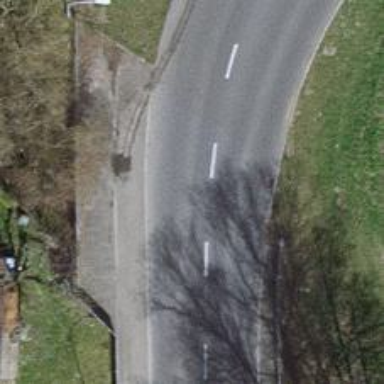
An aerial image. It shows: Asphalt tertiary road on bridge.